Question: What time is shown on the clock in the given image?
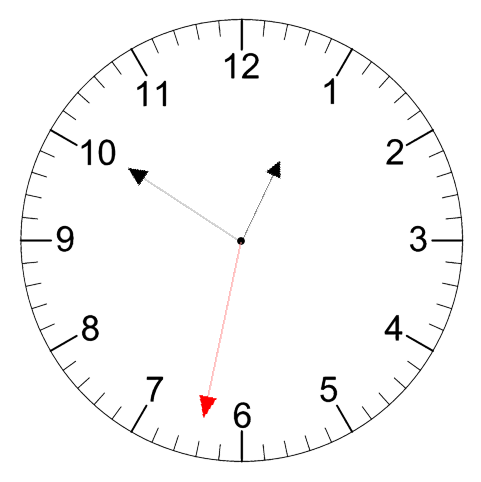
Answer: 12:50:32